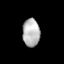
Tissue: lung
Cell type: Epithelial cells
Senescence score: 0.2364
Nuclear area (px): 469
Mean DAPI intensity: 183.305